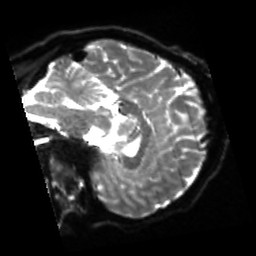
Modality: sbref
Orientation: sagittal
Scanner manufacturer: siemens
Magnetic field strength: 3 T
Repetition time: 4 s
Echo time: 0.0594 s